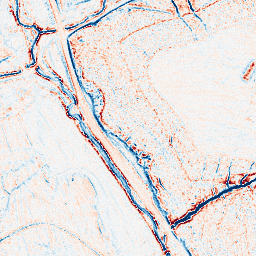
Category: edge_preserving
Decomposition family: anisotropic_diffusion
Decomposition parameters: iterations: 20
kappa: 50
gamma: 0.05
Upsampling method: bicubic
Upsampling parameters: scale: 2
Upsampling scale: 2